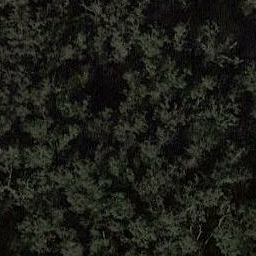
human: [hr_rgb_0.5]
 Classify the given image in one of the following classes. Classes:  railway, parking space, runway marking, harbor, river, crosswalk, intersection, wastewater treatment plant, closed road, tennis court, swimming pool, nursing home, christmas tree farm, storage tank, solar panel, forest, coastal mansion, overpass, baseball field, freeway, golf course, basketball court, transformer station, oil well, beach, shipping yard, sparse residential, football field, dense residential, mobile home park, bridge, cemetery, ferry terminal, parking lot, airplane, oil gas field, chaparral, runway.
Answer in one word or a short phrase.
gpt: forest